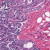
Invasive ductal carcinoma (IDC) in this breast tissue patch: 0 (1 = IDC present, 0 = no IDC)